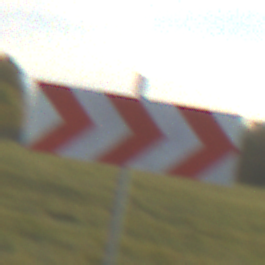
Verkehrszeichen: RichtungstafelnInKurvenGrossLinks
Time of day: SunriseSunset
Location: Outdoor (Nature)
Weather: PartlyCloudy
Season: NotSpecified
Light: Natural